Aerial crown-view tile of a tropical tree (Barro Colorado Island, Panama), acquired 20241014:
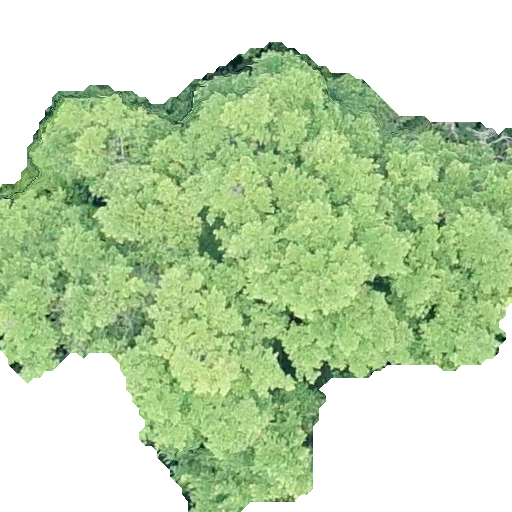
Species: Terminalia amazonia
GBIF accepted scientific name: Terminalia amazonica
Crown area: 259.766 m²